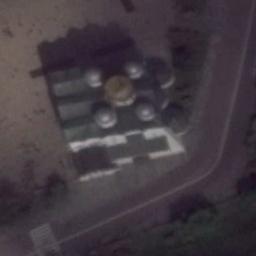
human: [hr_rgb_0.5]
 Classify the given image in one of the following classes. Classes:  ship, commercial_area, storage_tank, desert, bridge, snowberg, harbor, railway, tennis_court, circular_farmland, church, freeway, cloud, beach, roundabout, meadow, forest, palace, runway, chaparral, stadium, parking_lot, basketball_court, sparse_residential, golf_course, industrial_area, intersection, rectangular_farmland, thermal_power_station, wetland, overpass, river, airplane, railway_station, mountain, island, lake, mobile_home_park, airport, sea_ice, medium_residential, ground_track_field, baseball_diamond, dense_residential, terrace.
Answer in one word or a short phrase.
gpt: church